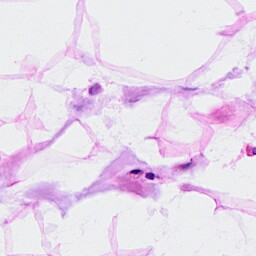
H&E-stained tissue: Breast